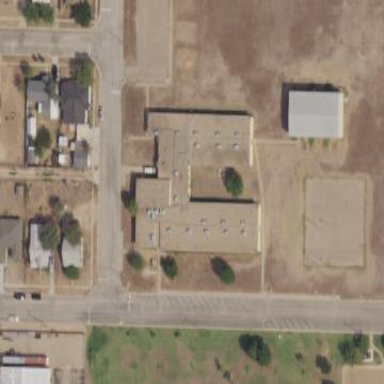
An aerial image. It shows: School building.